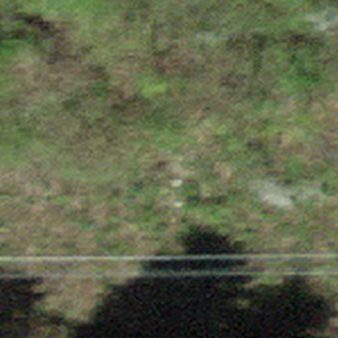
Label: other